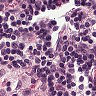
Metastatic tissue present: no